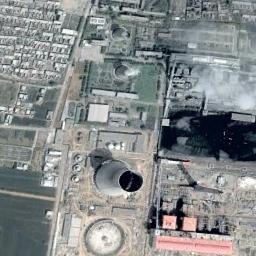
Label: thermal_power_station